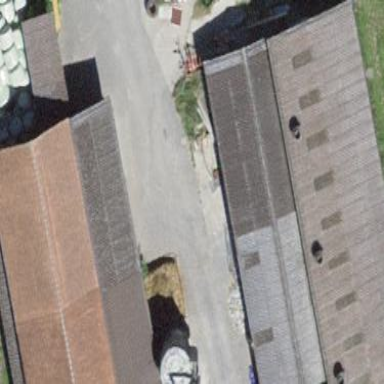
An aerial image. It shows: Sty building.